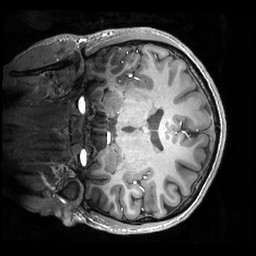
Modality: T1w
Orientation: coronal
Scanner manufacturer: philips
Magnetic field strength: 7 T
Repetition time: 0.008 s
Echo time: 0.001974 s